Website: walmart
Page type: gifting
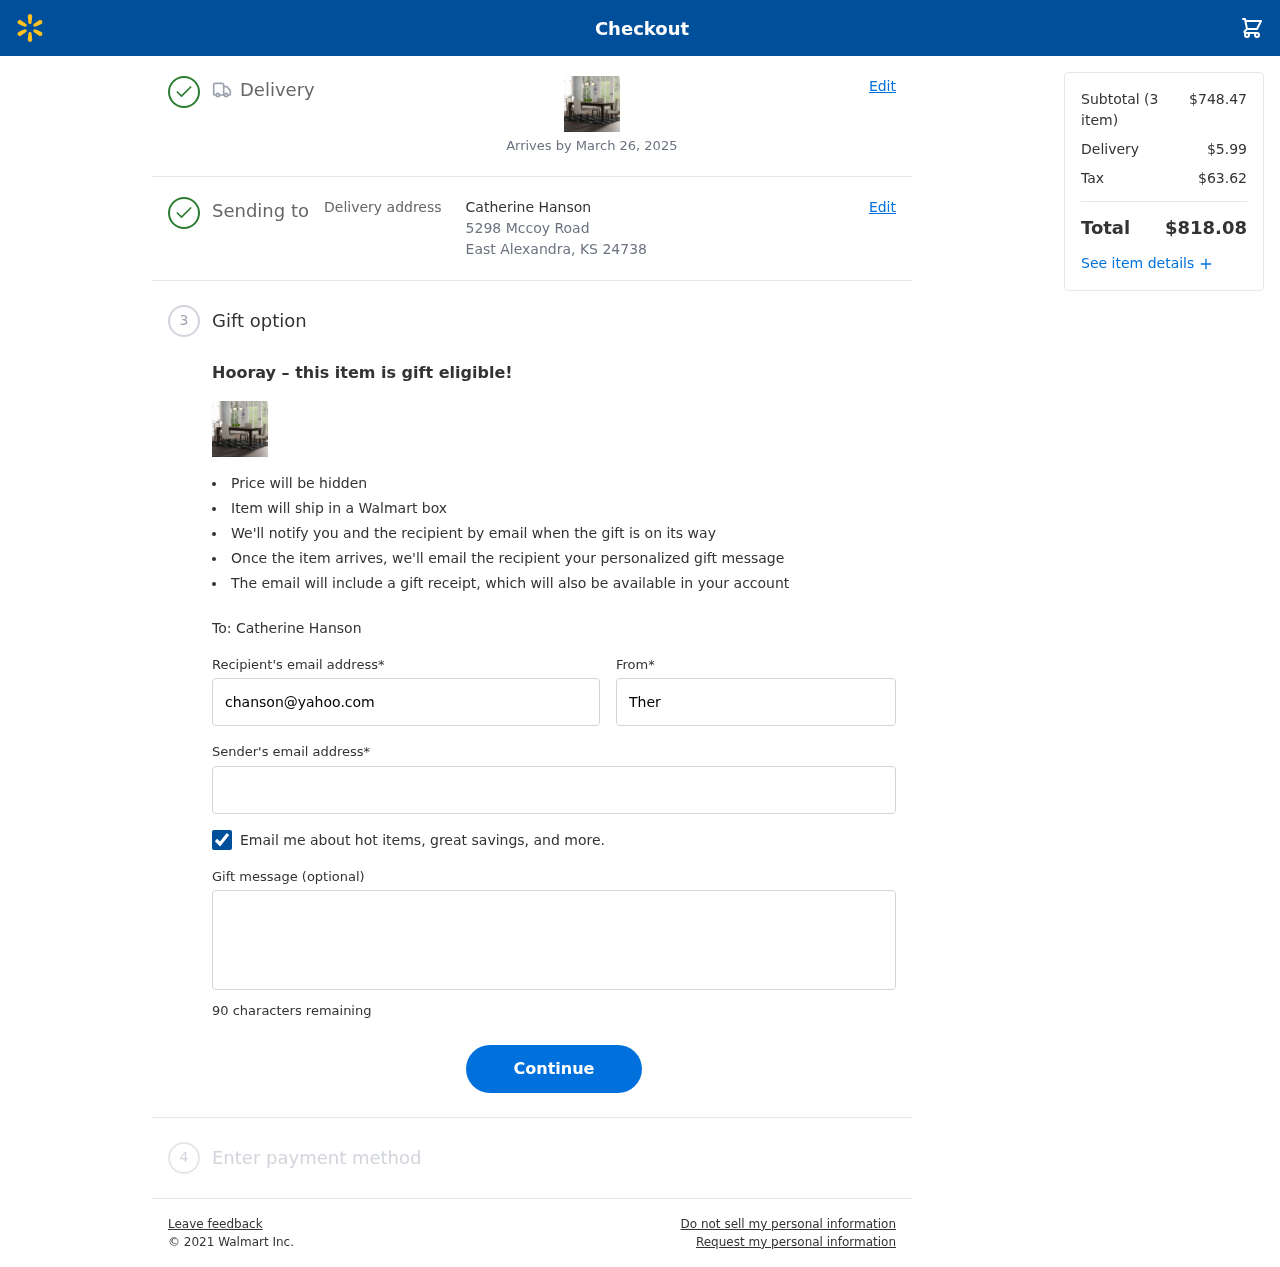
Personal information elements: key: PII_CITY_STATE_ZIP
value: East Alexandra, KS 24738
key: PII_EMAIL
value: theresa_avila@yahoo.com
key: PII_FIRSTNAME
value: Theresa
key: PII_GIFT_EMAIL
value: chanson@yahoo.com
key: PII_GIFT_FULLNAME
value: Catherine Hanson
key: PII_GIFT_MESSAGE
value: Happy Housewarming, Catherine! I thought this beautiful rug would add the perfect touch to your new space and make it feel even more like home. Can’t wait to see how it brightens up your living room!

Theresa
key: PII_STREET
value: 5298 Mccoy Road
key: PII_GIFT_FIRSTNAME
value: Catherine
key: PII_GIFT_LASTNAME
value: Hanson
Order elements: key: ORDER_DELIVERY_DATE
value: Arrives by March 26, 2025
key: ORDER_NUM_ITEMS
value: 3
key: ORDER_SUBTOTAL
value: $748.47
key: ORDER_SHIPPING_COST
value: $5.99
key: ORDER_TAX
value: $63.62
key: ORDER_TOTAL
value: $818.08